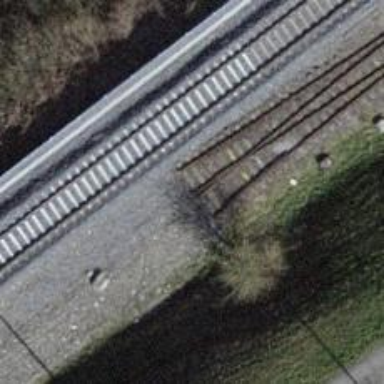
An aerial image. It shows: Disused railway with one track. It has spur service and electrified contact line.